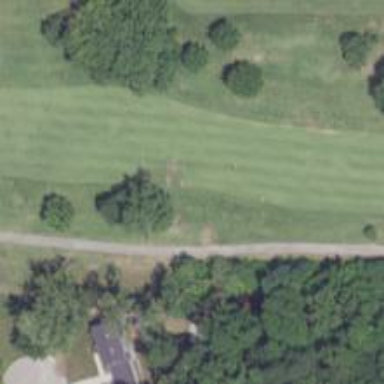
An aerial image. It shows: Golf fairway surrounded by grass.